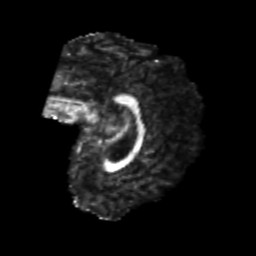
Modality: FA
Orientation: sagittal
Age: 26
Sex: female
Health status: healthy
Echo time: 0.074 s